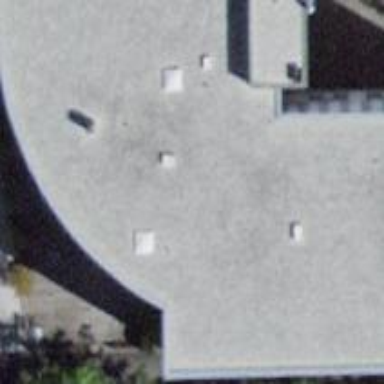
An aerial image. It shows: Restaurant.